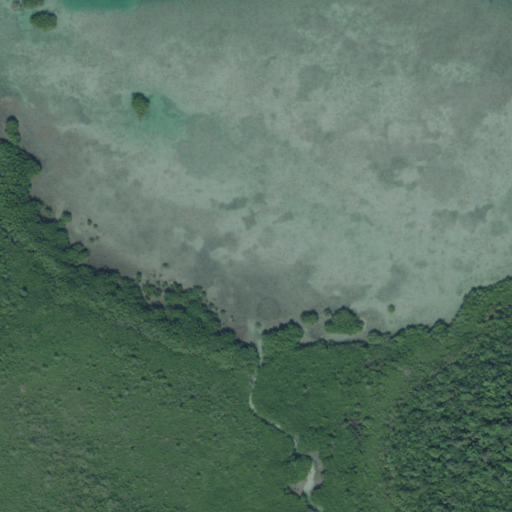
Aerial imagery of island in Florida named Swan Key containing open water, woody wetlands, and herbaceous wetlands